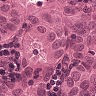
Metastatic tissue present: yes